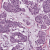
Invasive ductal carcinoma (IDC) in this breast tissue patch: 1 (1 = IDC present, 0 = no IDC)